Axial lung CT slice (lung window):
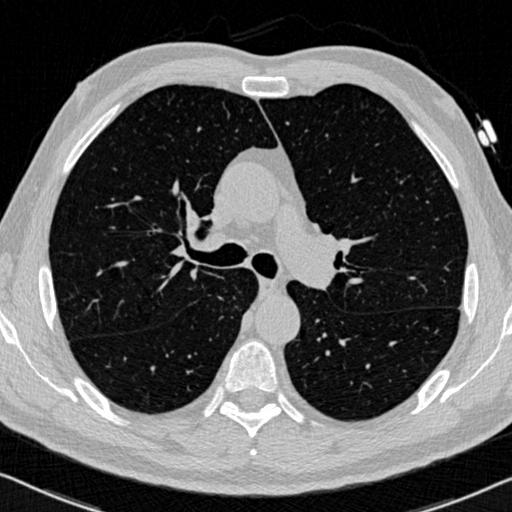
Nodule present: no